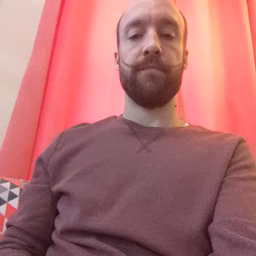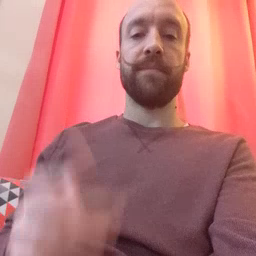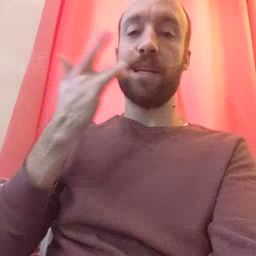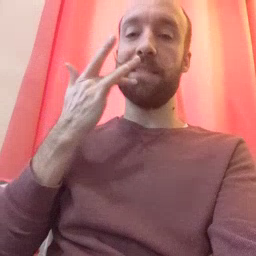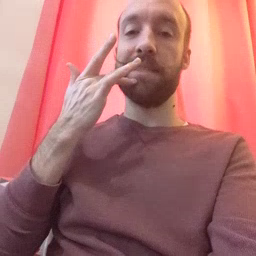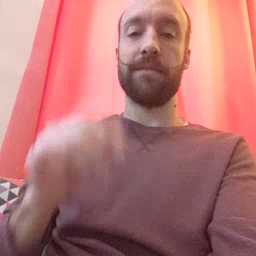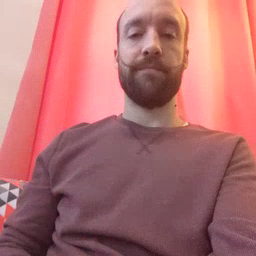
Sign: taste